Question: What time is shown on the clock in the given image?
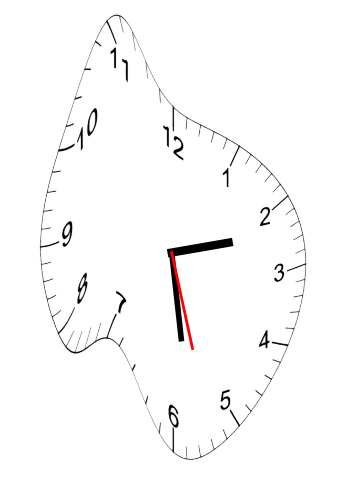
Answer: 02:28:27